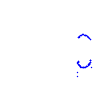
Particle: kaon